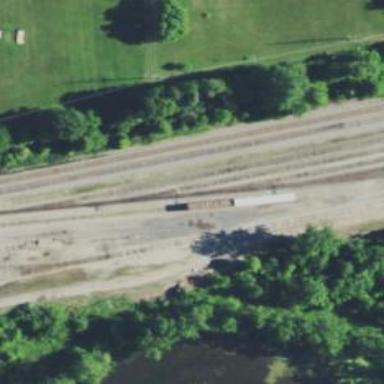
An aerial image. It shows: Railway yard.